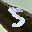
Label: 5